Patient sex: M
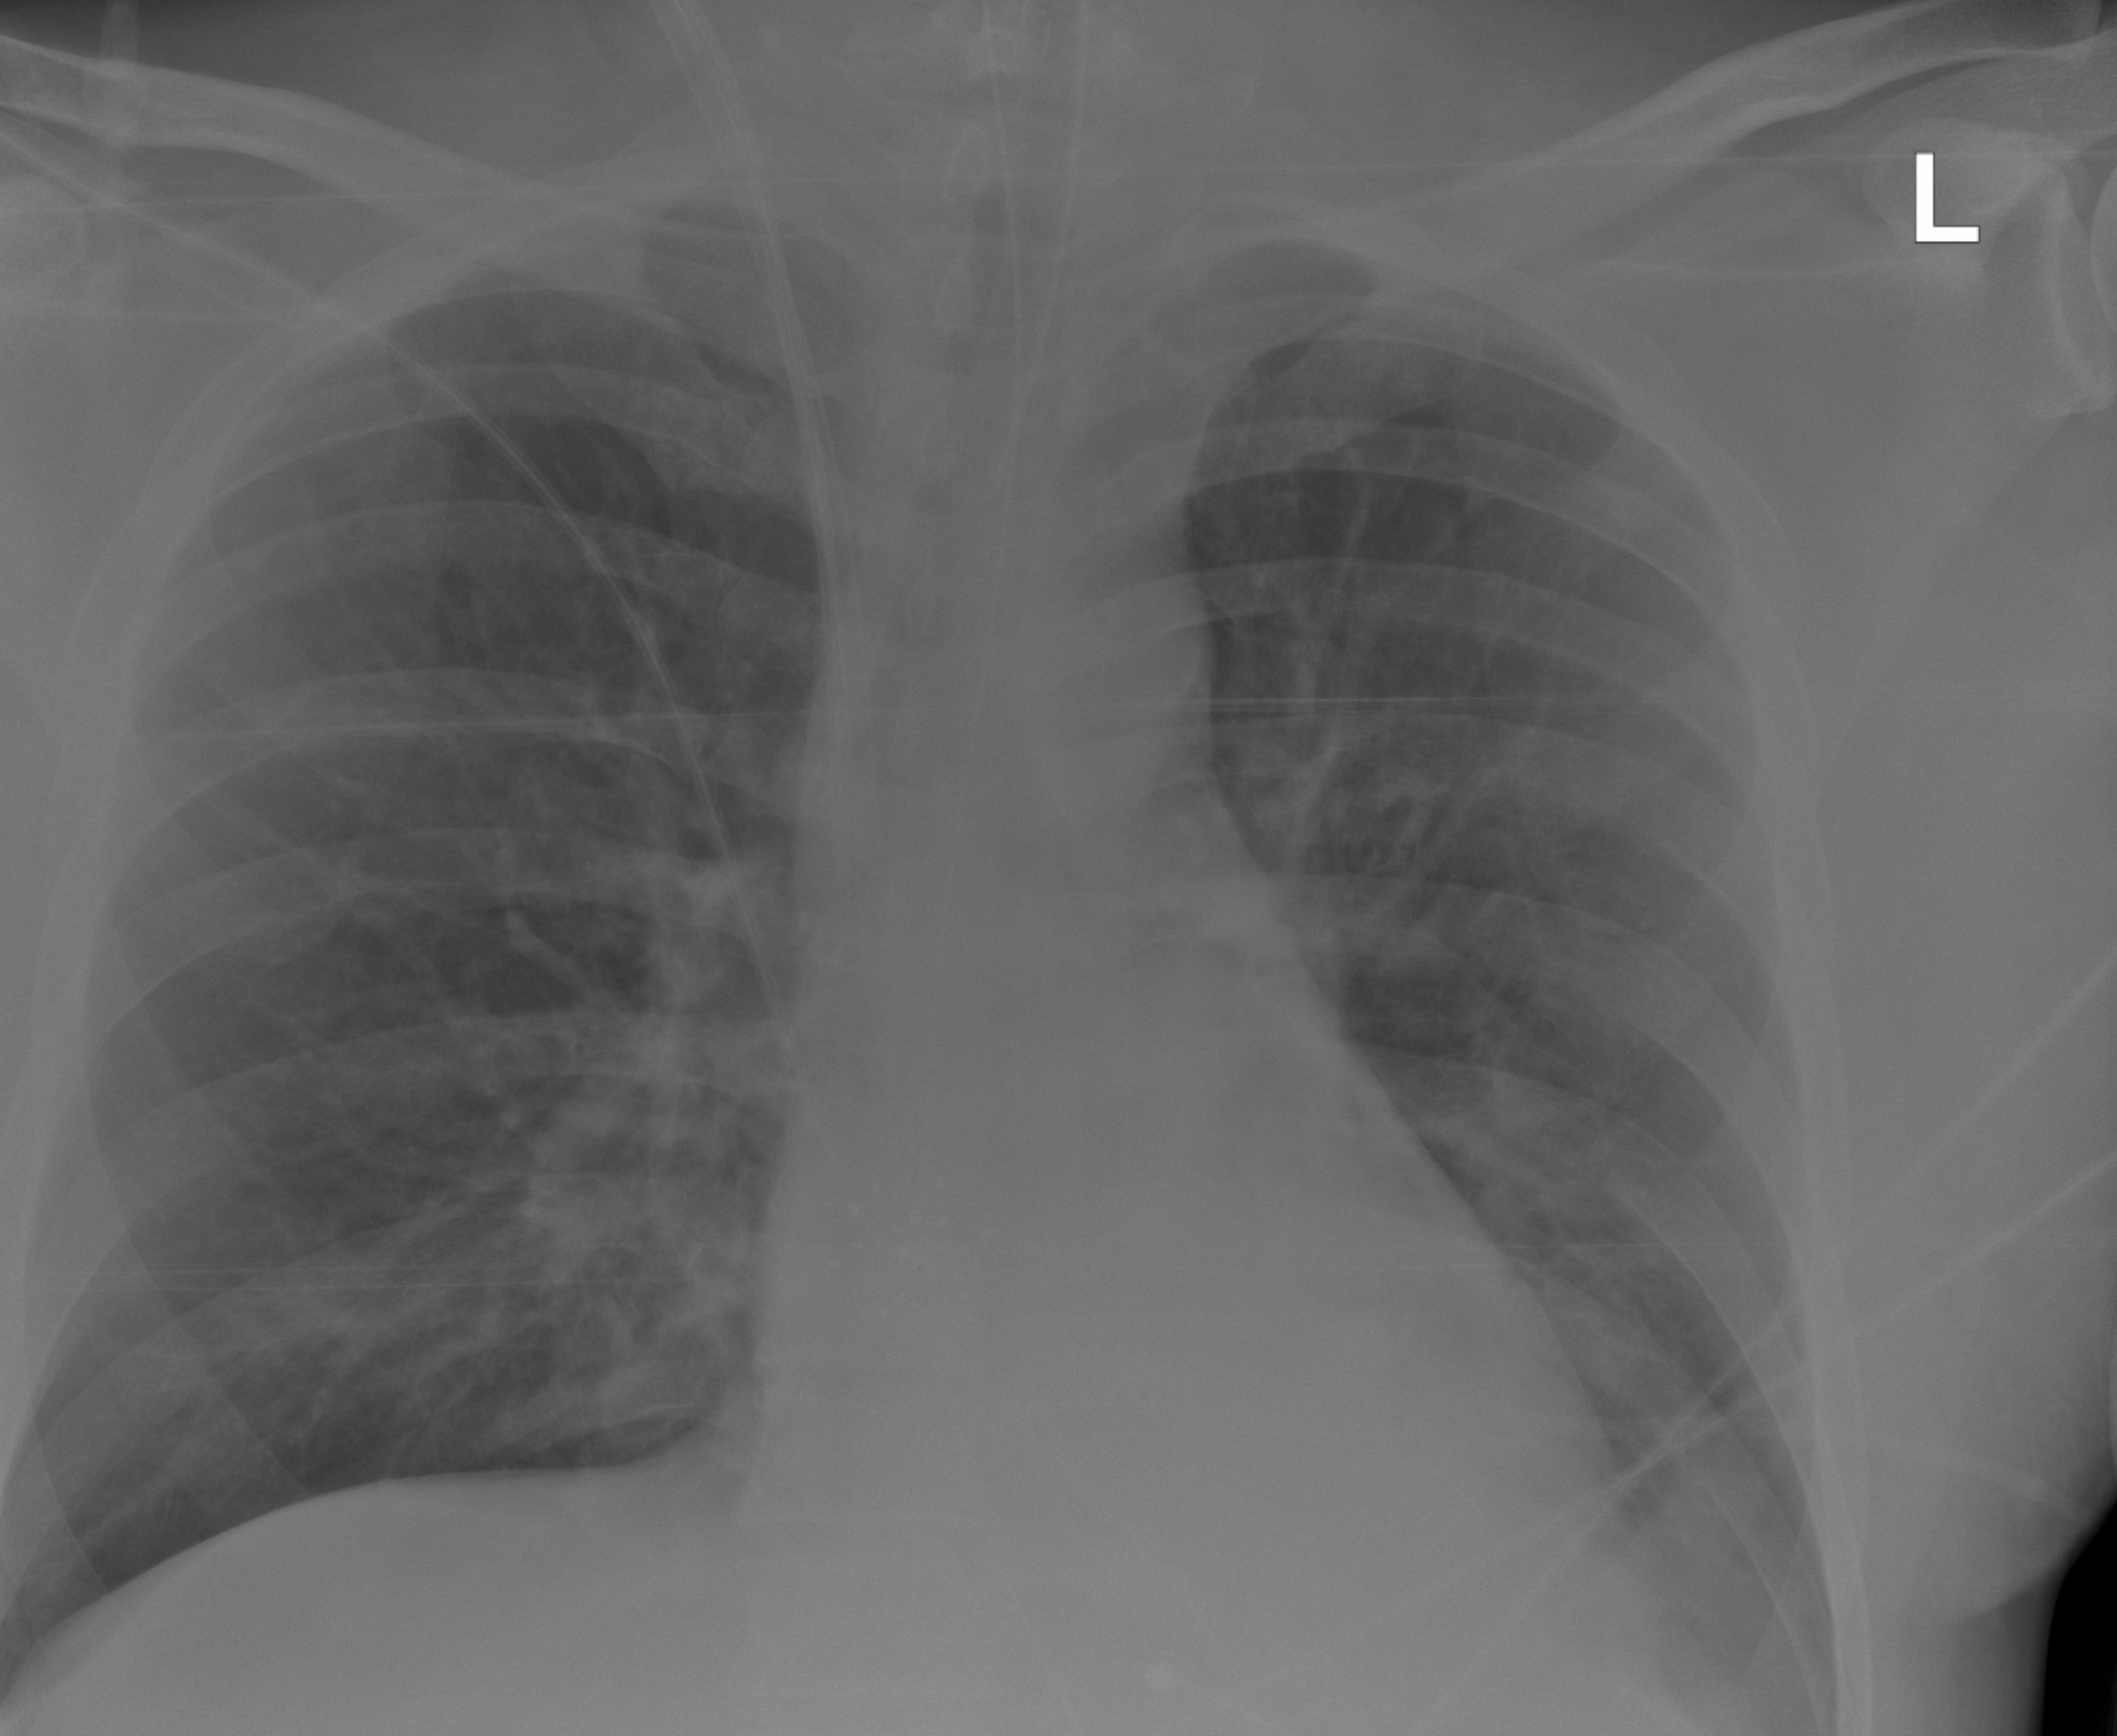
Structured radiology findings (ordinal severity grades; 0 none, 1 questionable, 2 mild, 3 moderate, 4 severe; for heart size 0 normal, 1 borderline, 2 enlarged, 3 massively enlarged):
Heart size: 0
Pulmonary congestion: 0
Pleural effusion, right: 0
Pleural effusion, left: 2
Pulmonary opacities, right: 0
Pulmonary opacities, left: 2
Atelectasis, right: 0
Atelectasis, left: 2